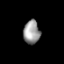
Tissue: prostate
Cell type: NK cells
Senescence score: 0.7176
Nuclear area (px): 382
Mean DAPI intensity: 153.06